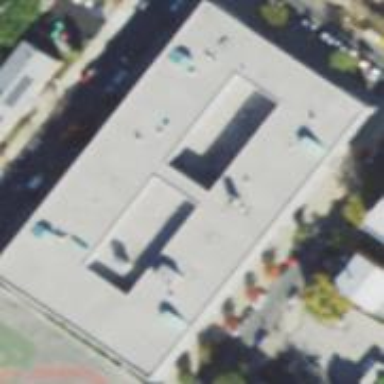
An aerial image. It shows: School building.